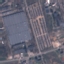
Land use / land cover: Industrial